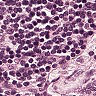
Metastatic tissue present: no